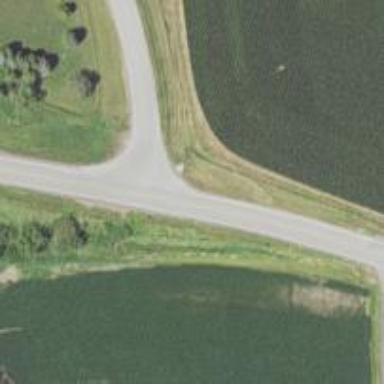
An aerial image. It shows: Road with stop sign.